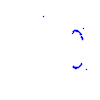
Particle: kaon